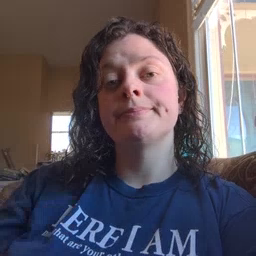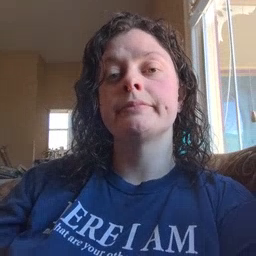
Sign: napkin